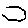
Label: hexagon